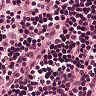
Metastatic tissue present: no